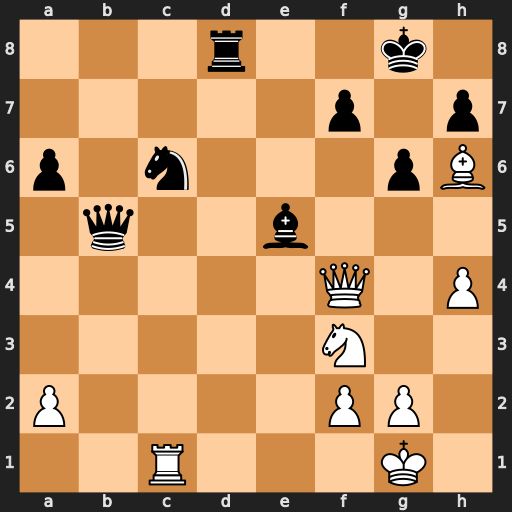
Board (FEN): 3r2k1/5p1p/p1n3pB/1q2b3/5Q1P/5N2/P4PP1/2R3K1
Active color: w
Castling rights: -
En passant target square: -
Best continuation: Nxe5 Qxe5 Rxc6 Qxf4 Bxf4